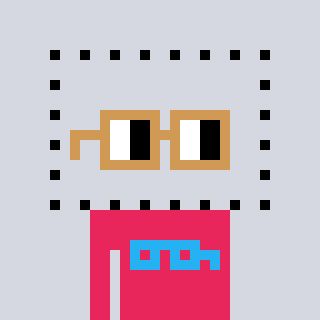
a pixel art character with square brown glasses, a void-shaped head and a redpinkish-colored body on a cool background